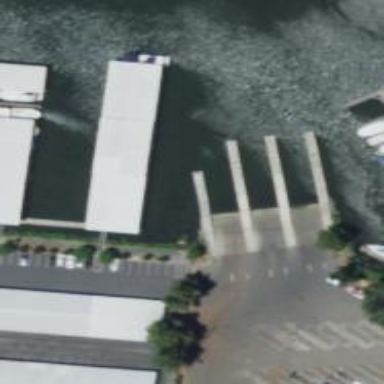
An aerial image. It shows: Slipway on leisure land.